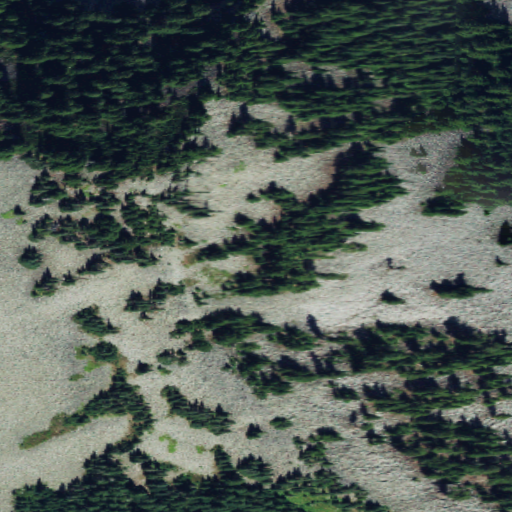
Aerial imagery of mountain in Washington named Pratt Mountain containing evergreen forest, shrub, grassland, and barren land